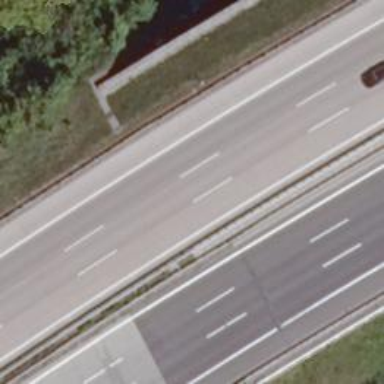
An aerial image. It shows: Concrete bridge located on motorway.